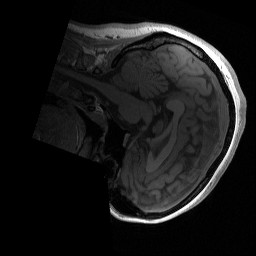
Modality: T1w
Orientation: sagittal
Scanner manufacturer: siemens
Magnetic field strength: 3 T
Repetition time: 2 s
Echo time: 0.0022 s